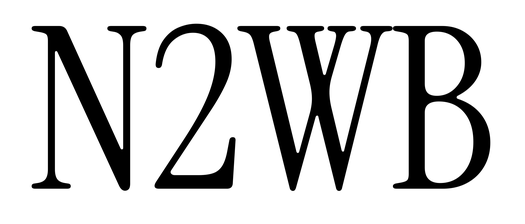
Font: InstrumentSerif-Regular